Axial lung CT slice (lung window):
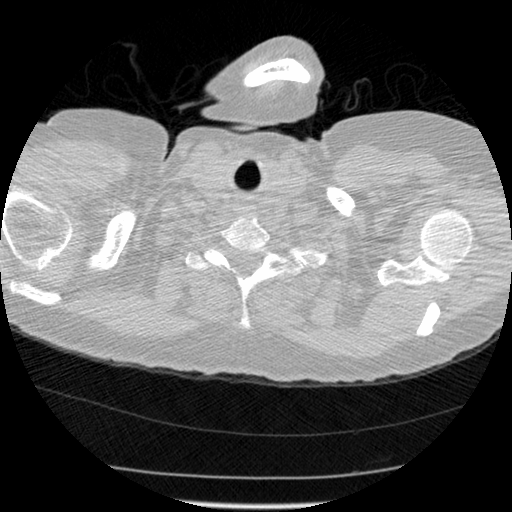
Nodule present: no